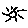
Label: sun